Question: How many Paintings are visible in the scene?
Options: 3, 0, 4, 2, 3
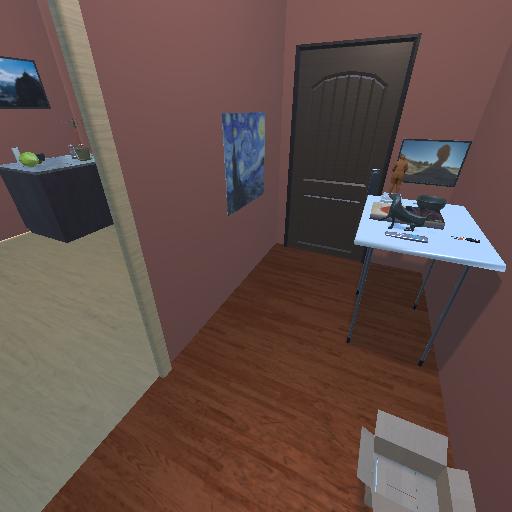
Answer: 3